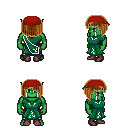
a pixel art fantasy rpg character, male body template, orc, green skin, sash dress, metal pants, brown pageboy hairstyle, red bandana, maroon shoes, four views (front, back, left, right), 2x2 character sprite sheet, small pixel art, hard edges, no anti-aliasing